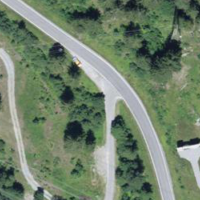
EUNIS habitat code: 23
Species observed at this site:
Acer pseudoplatanus
Salvia pratensis